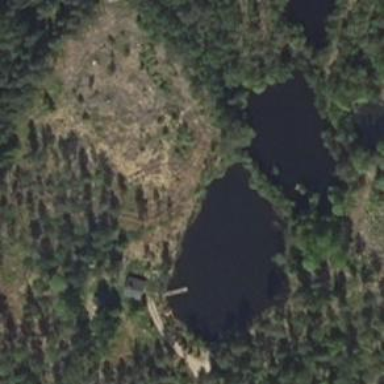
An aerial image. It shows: Peaceful pond surrounded by nature.